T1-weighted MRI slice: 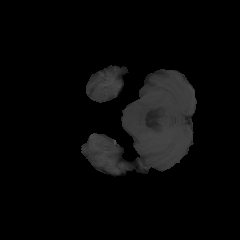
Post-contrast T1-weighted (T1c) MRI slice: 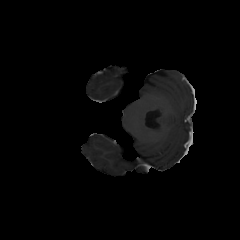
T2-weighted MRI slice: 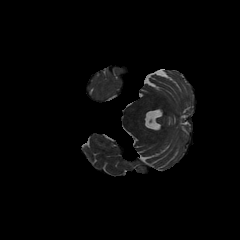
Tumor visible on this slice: no